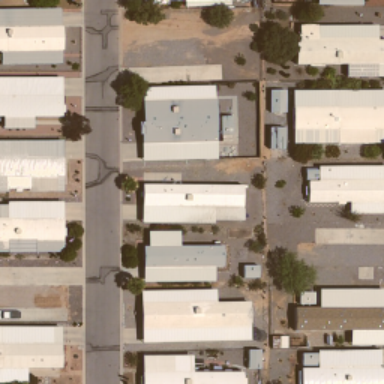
Many mobile homes arranged in lines in the mobile home park .